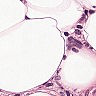
Metastatic tissue present: no